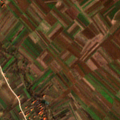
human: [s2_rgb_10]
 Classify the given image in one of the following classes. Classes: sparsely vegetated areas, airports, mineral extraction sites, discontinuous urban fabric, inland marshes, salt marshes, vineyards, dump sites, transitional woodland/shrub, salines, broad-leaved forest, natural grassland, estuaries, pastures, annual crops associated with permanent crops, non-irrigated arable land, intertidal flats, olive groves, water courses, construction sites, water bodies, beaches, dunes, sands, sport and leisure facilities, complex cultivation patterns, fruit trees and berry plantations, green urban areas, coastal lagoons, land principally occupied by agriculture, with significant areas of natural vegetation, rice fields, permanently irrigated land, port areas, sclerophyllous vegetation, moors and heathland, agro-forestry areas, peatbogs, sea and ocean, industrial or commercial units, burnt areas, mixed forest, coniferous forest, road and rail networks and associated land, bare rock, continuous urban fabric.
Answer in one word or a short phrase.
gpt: complex cultivation patterns, land principally occupied by agriculture, with significant areas of natural vegetation